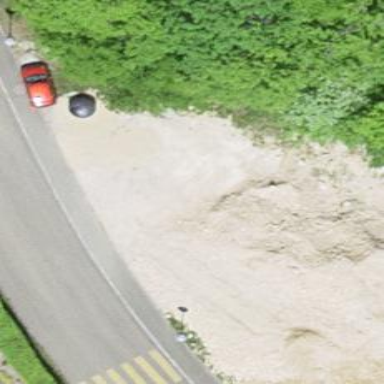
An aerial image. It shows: Parking area with gravel surface.